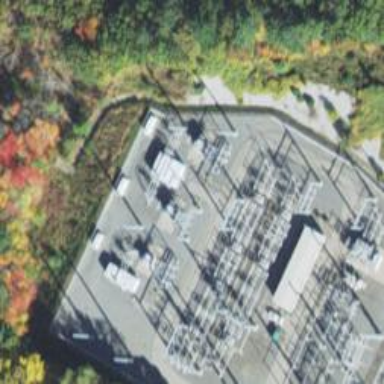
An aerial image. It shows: Switch used for power control.